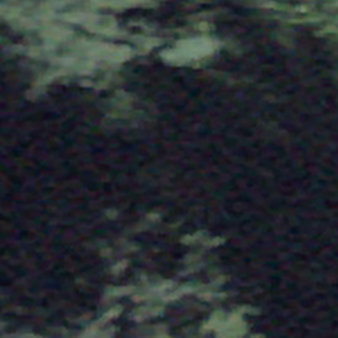
Label: other